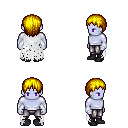
a pixel art fantasy rpg character, male body template, dark elf, purple skin, white tattered cape, metal pants, blonde plain hairstyle, white cloth bracers, black shoes, four views (front, back, left, right), 2x2 character sprite sheet, small pixel art, hard edges, no anti-aliasing